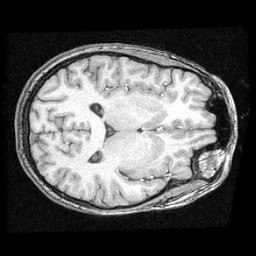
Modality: T1w
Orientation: axial
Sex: female
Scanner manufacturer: ge
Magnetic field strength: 1.5 T
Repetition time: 21 s
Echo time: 0.008 s